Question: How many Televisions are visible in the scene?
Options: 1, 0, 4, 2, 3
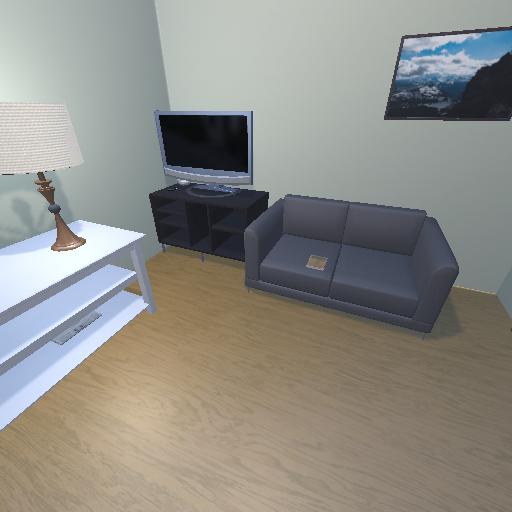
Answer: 1